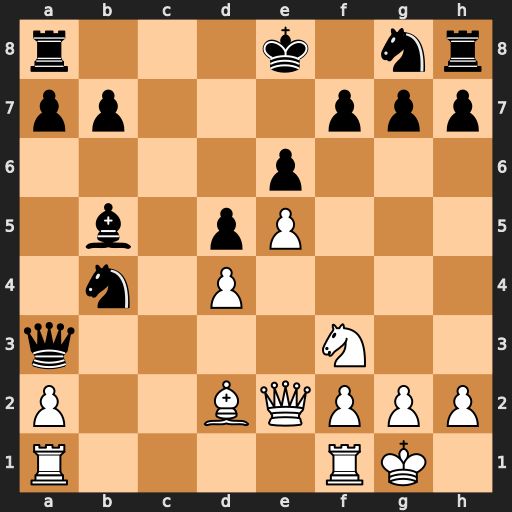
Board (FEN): r3k1nr/pp3ppp/4p3/1b1pP3/1n1P4/q4N2/P2BQPPP/R4RK1
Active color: w
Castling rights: kq
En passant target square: -
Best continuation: Qxb5+ Nc6 Qxb7